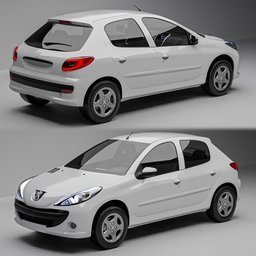
Label: mechanical